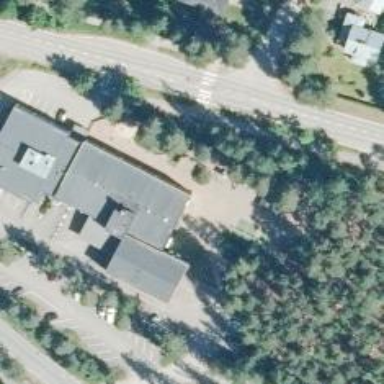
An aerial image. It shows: Kindergarten.